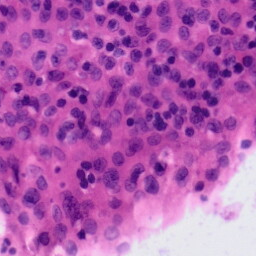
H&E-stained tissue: Tonsil